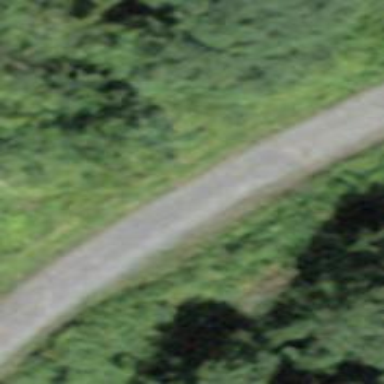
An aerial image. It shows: Intermediate downhill track with grade2 surface.